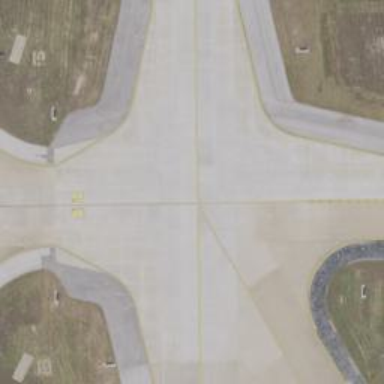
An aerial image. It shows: Image of taxiway at airport.